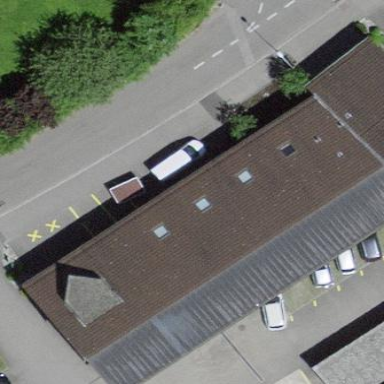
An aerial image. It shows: Commercial building with gabled roof.